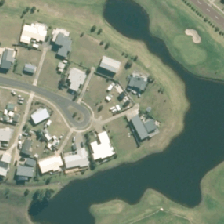
Land cover: urban_build_up